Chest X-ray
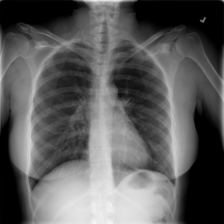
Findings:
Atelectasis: negative
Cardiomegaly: negative
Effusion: negative
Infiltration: negative
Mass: negative
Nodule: negative
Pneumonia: negative
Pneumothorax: negative
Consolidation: negative
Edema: negative
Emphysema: negative
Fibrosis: negative
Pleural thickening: negative
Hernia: negative